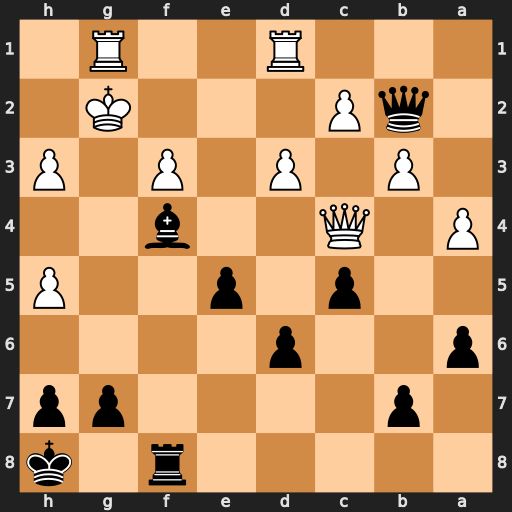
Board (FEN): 5r1k/1p4pp/p2p4/2p1p2P/P1Q2b2/1P1P1P1P/1qP3K1/3R2R1
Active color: b
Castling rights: -
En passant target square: -
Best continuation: b5 Rb1 Qxb1 Rxb1 bxc4